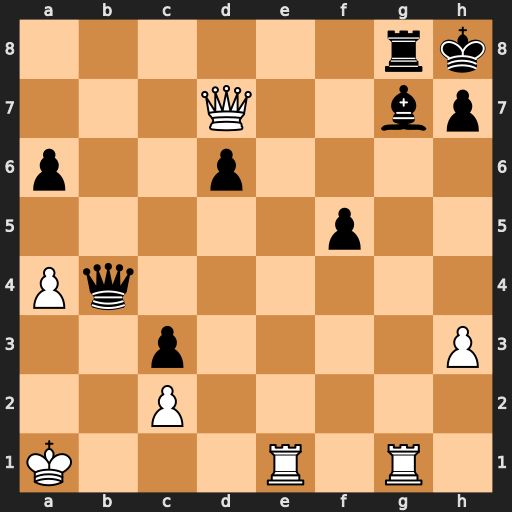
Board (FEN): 6rk/3Q2bp/p2p4/5p2/Pq6/2p4P/2P5/K3R1R1
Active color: w
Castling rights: -
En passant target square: -
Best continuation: Qxg7+ Rxg7 Re8+ Rg8 Rgxg8#